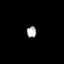
Tissue: prostate
Cell type: T cells
Senescence score: 0.3185
Nuclear area (px): 106
Mean DAPI intensity: 173.613